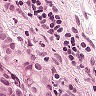
Metastatic tissue present: yes